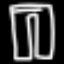
Label: pants